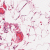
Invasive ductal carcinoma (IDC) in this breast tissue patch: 0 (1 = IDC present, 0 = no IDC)